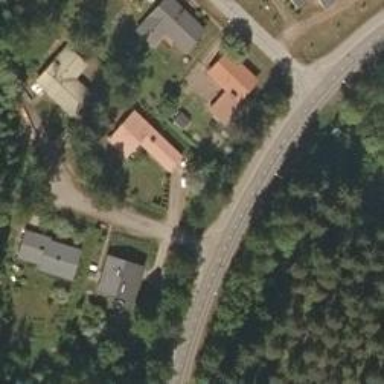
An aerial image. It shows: Residential road.